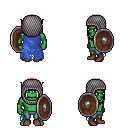
a pixel art fantasy rpg character, male body template, orc, green skin, blue tattered cape, teal pants, red plain hairstyle, chain hood, bracelets, brown shoes, shield, four views (front, back, left, right), 2x2 character sprite sheet, small pixel art, hard edges, no anti-aliasing